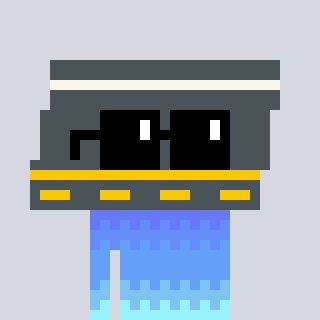
a pixel art character with square black sunglasses, a road-shaped head and a hotbrown-colored body on a cool background